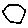
Label: hexagon